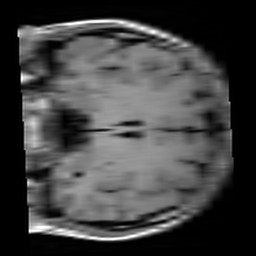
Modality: T1w
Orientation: coronal
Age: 20
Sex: female
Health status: healthy
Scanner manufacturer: siemens
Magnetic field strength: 3 T
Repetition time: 4.1 s
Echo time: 0.0085 s